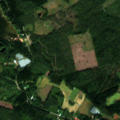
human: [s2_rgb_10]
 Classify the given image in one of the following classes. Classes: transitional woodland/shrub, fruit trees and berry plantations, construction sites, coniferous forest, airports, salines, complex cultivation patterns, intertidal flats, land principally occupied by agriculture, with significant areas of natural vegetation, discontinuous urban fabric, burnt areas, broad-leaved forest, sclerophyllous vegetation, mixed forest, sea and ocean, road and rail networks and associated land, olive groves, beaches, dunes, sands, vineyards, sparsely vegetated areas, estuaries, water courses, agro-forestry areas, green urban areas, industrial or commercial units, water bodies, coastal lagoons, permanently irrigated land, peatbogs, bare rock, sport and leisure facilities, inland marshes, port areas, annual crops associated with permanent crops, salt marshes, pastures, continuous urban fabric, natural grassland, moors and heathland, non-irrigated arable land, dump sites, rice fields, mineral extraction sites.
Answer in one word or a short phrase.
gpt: coniferous forest, mixed forest, sea and ocean